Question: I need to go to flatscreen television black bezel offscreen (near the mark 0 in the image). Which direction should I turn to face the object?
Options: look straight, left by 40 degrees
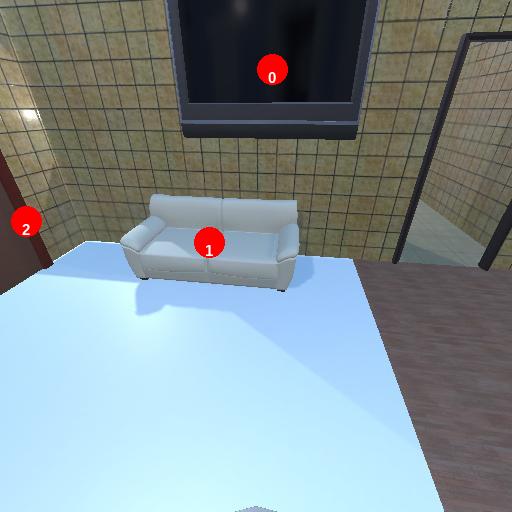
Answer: look straight